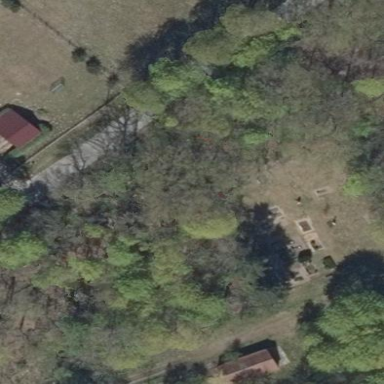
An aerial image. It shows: Cemetery.